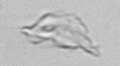
Label: detritus_transparent